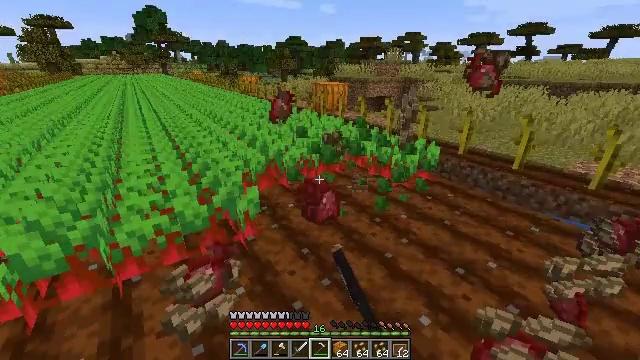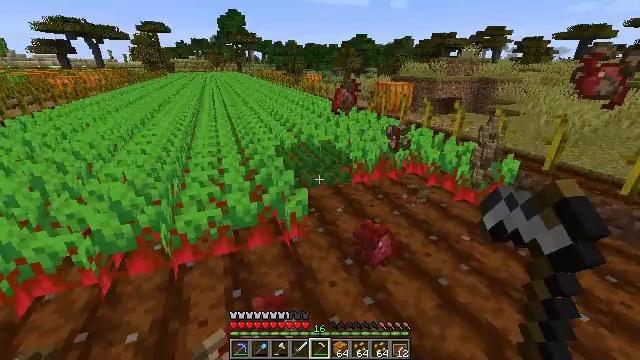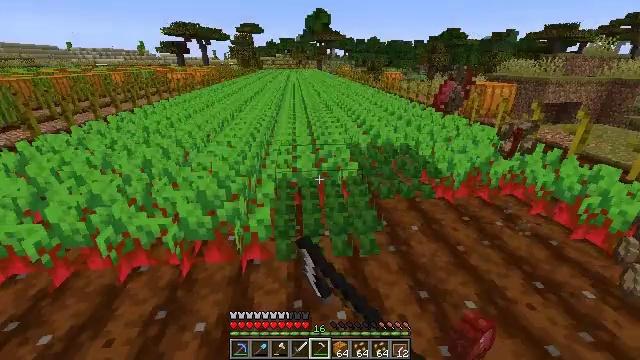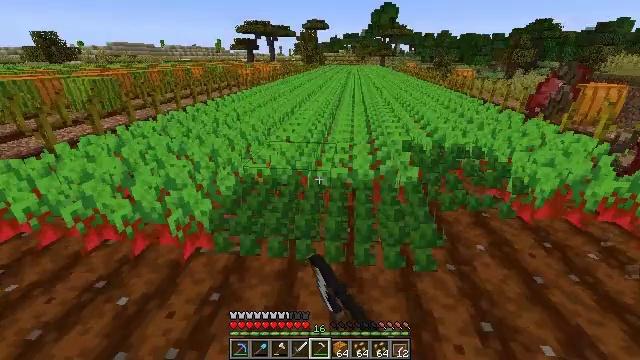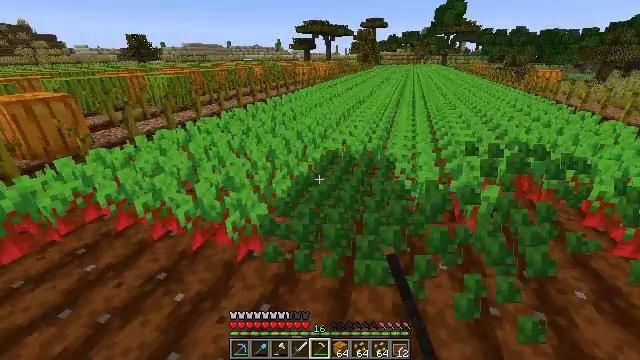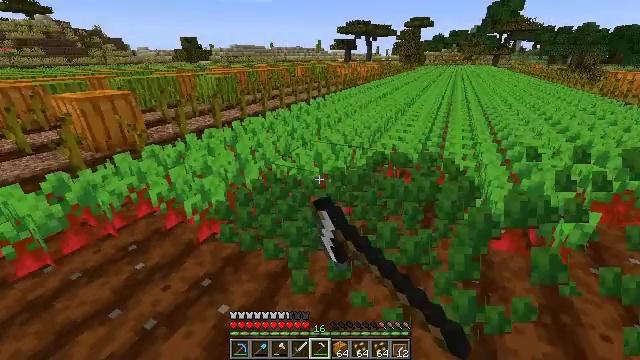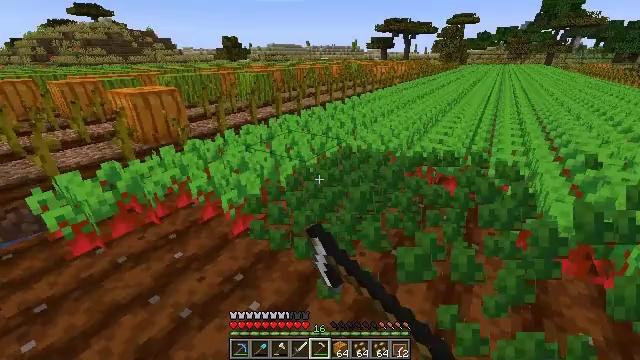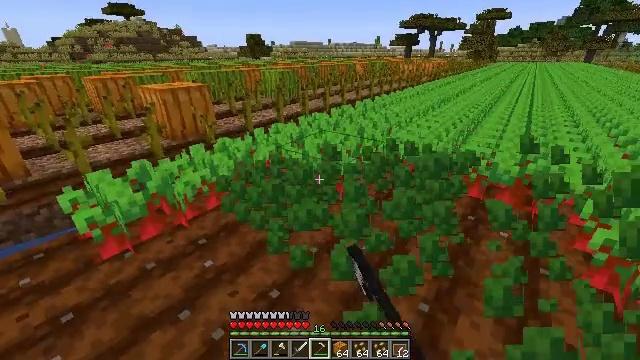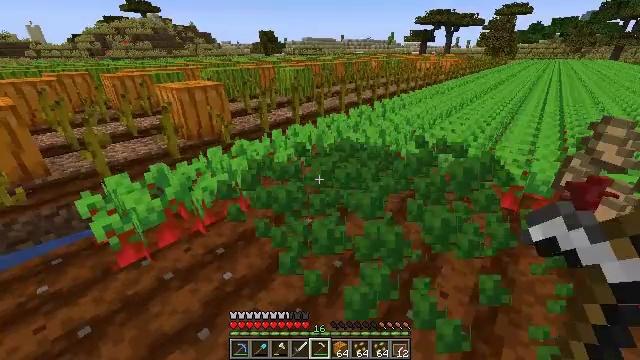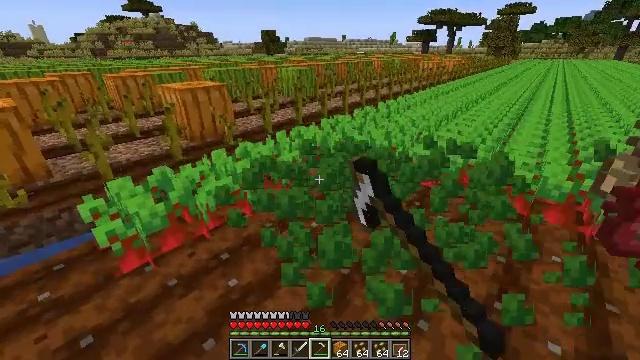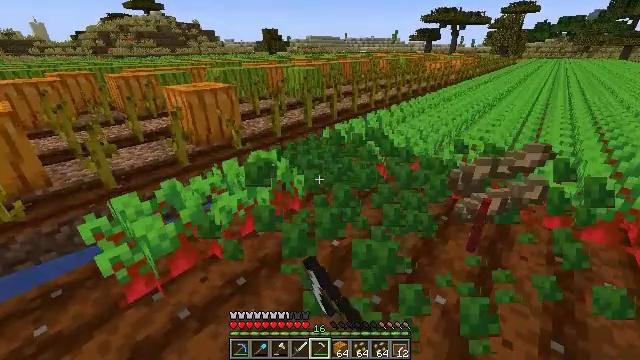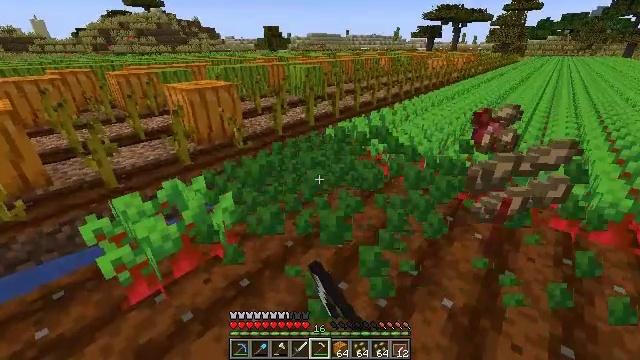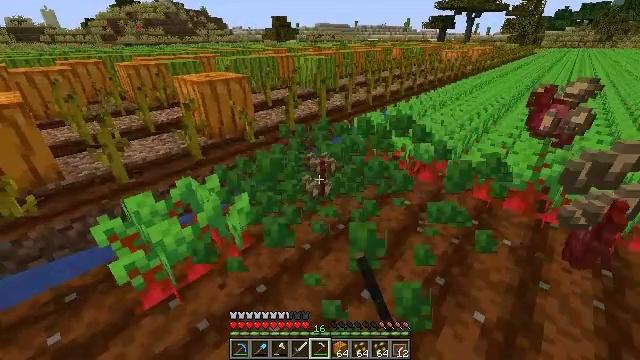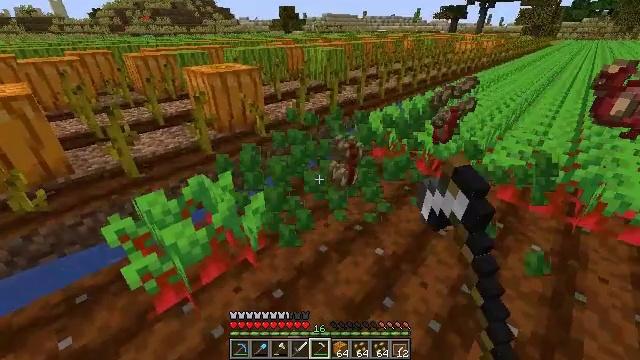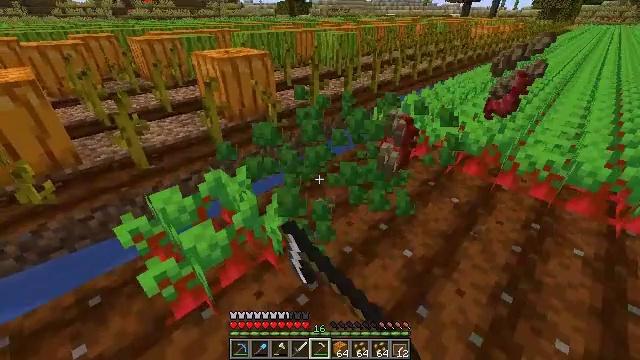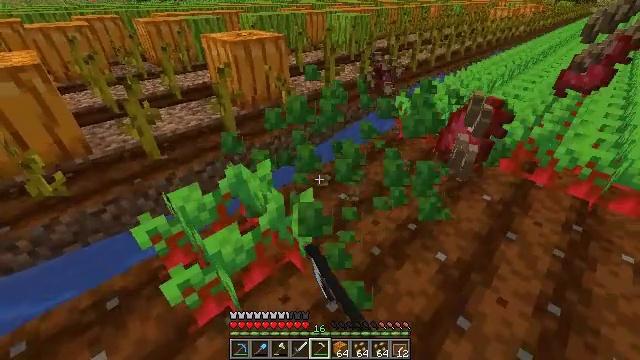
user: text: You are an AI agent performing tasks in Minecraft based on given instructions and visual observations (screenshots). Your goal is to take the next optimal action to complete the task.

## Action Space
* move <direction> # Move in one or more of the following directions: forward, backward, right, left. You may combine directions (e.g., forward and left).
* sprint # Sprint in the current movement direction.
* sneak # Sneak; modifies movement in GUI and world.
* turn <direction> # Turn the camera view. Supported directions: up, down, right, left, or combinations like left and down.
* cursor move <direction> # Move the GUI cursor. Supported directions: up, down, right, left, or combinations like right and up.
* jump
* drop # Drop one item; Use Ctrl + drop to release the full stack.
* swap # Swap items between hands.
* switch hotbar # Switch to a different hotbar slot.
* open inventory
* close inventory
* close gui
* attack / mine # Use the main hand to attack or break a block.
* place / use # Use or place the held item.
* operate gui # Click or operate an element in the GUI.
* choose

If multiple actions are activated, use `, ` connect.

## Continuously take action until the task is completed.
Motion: motion action
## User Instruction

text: Harvest beetroots from the farm.
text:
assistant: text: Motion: move forward and move left, turn left, attack / mine
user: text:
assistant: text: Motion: move forward and move left, turn left, attack / mine
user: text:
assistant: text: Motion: move forward and move left, turn left, attack / mine
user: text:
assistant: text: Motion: move forward and move left, turn left, attack / mine
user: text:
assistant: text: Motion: move forward and move left, turn left, attack / mine
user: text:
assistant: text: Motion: move forward and move left, turn left, attack / mine
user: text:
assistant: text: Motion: move forward and move left, turn left, attack / mine
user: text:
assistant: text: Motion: move forward and move left, turn left, attack / mine
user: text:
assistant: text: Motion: move forward and move left, attack / mine
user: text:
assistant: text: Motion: move forward and move left, attack / mine
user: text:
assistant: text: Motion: move forward and move left, attack / mine
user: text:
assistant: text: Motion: move forward and move left, turn left and down, attack / mine
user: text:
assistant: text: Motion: move forward and move left, turn left and down, attack / mine
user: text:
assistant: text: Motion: move forward and move left, turn left and down, attack / mine
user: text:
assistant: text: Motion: move forward and move left, turn left and down, attack / mine
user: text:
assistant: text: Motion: move forward and move left, turn down, attack / mine
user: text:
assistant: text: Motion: move forward and move right, turn right, attack / mine
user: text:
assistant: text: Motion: move forward and move right, turn right and up, attack / mine
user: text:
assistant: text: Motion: move forward and move right, turn right and up, attack / mine
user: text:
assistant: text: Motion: move forward and move right, turn right and up, attack / mine
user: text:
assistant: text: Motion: move forward and move right, turn right and up, attack / mine
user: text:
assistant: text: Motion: move forward and move right, turn right and up, attack / mine
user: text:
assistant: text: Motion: move forward and move right, turn right and up, attack / mine
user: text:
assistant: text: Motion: move forward and move right, turn right, attack / mine
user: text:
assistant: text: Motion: move forward and move right, turn right, attack / mine
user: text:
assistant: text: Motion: move forward and move right, turn right and down, attack / mine
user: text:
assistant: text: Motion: move forward and move right, turn right and down, attack / mine
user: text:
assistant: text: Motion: move forward and move right, turn right and down, attack / mine
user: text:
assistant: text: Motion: move forward and move right, turn right, attack / mine
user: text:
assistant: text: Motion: move forward and move right, turn right, attack / mine